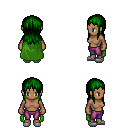
a pixel art fantasy rpg character, female body template, human, dark skin, green cape, magenta pants, green unkempt hairstyle, white slippers, four views (front, back, left, right), 2x2 character sprite sheet, small pixel art, hard edges, no anti-aliasing